Question: I need to write some text over google maps image. I try lot off combinations of colors but it is ugly. Can anybody give me a color ( hex value) which visible on that map and looks good ( I have no talent for design at all ) ?

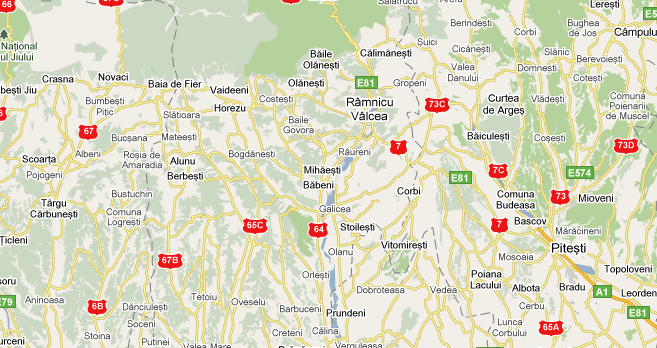
Answer: Do what Google itself does: write it in black and outline with white. Look closely at words in the image: you'll see thin white outline around all words.